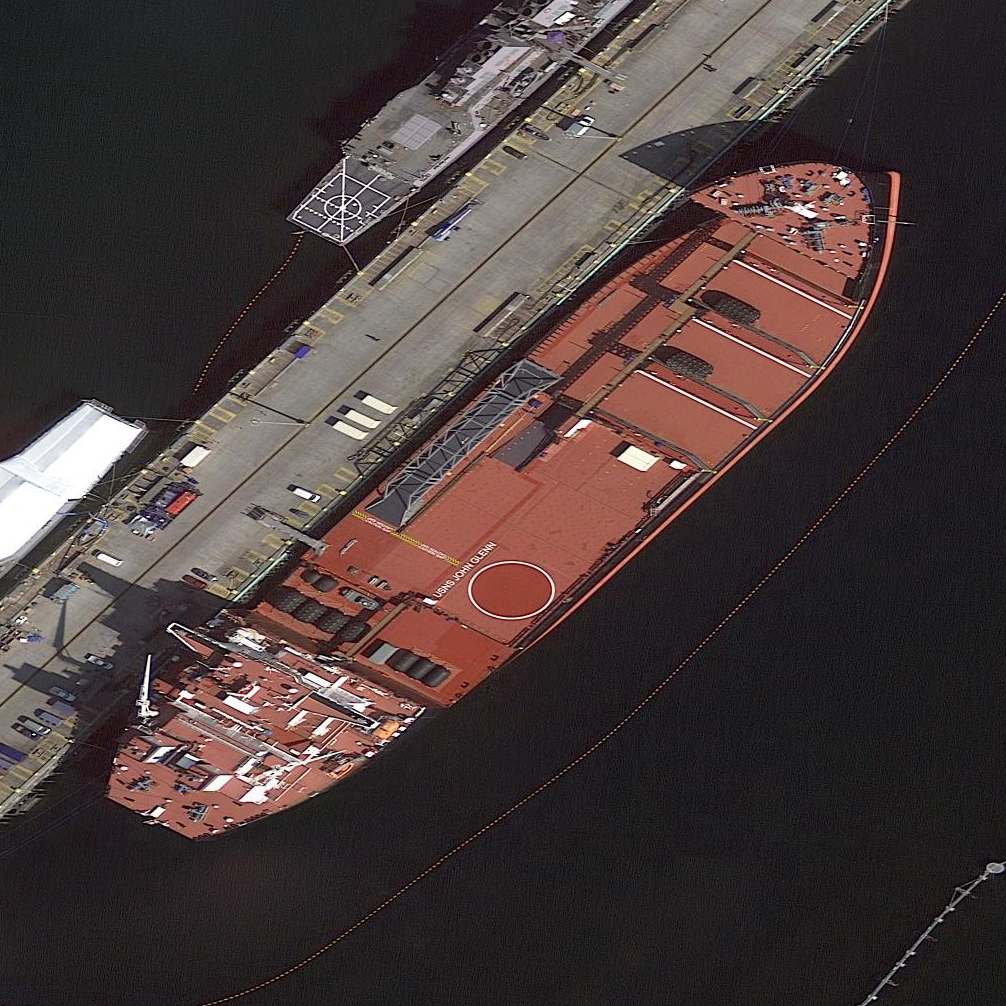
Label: civil